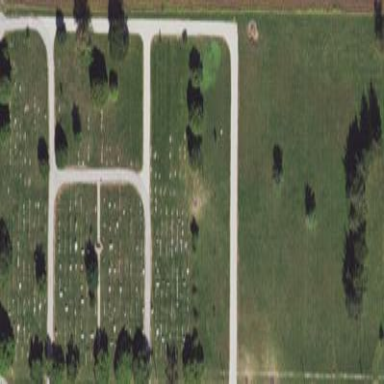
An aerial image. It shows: Cemetery.